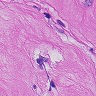
Metastatic tissue present: yes